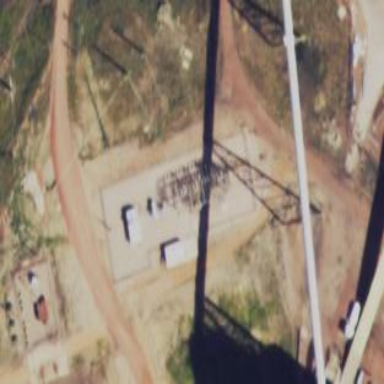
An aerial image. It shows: Power substation.